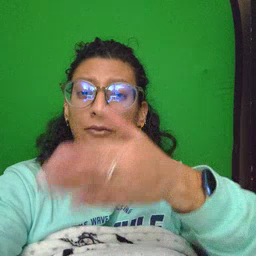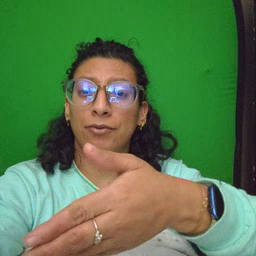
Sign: after